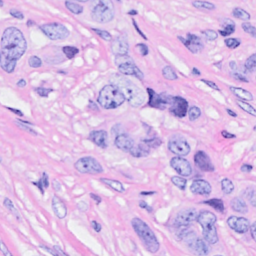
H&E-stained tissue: Breast